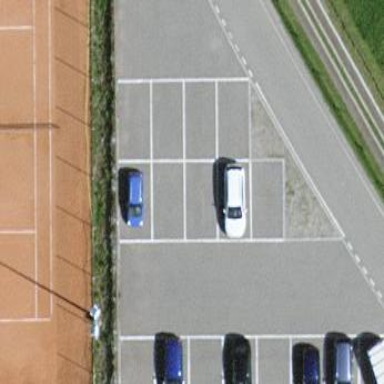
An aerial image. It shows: Parking area with surface.